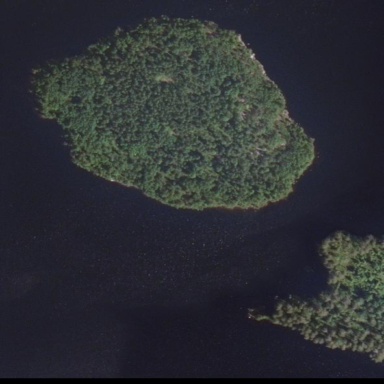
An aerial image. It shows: Islet covered in needle-leaved woodland.